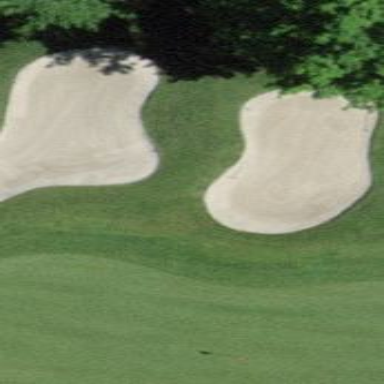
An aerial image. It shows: Sandy area is golf bunker.